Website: apple
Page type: delivery-shipping
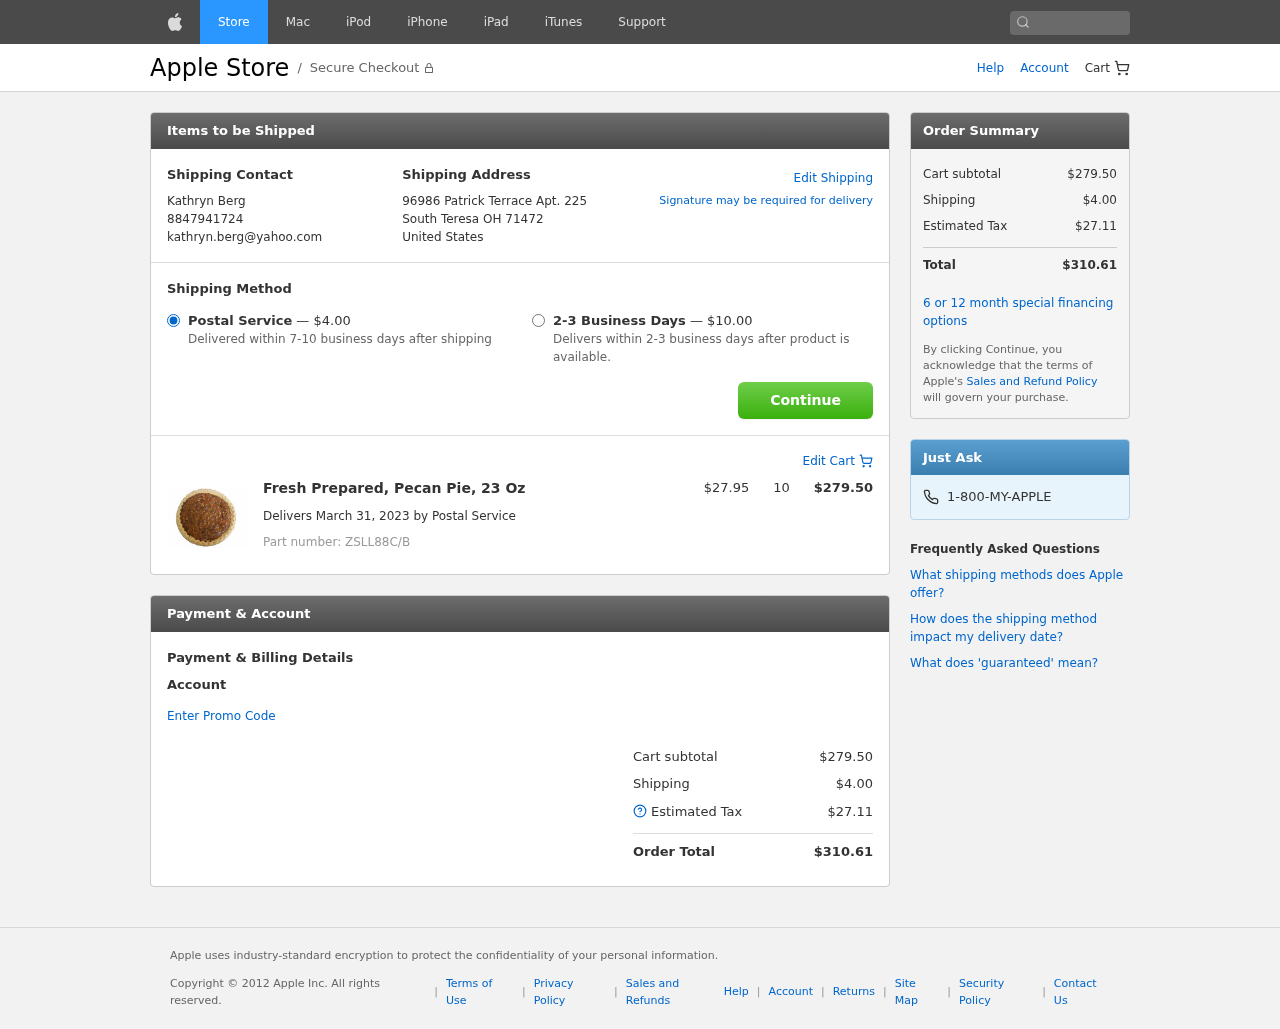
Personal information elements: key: PII_CITY
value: South Teresa
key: PII_COUNTRY
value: United States
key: PII_EMAIL
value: kathryn.berg@yahoo.com
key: PII_FULLNAME
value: Kathryn Berg
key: PII_PHONE
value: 8847941724
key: PII_POSTCODE
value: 71472
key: PII_STATE_ABBR
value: OH
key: PII_STREET
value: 96986 Patrick Terrace Apt. 225
Product elements: key: PRODUCT1_NAME
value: Fresh Prepared, Pecan Pie, 23 Oz
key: PRODUCT1_PRICE
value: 27.95
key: PRODUCT1_QUANTITY
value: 10
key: PRODUCT1_SKU
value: ZSLL88C/B
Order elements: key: ORDER_SHIPPING_COST
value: $4.00
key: ORDER_SUBTOTAL
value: $279.50
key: ORDER_DELIVERY_DATE
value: March 31, 2023
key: ORDER_TAX
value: $27.11
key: ORDER_TOTAL
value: $310.61